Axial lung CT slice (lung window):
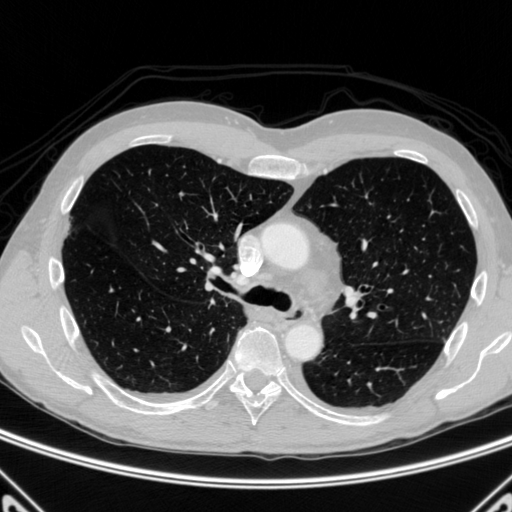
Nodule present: no